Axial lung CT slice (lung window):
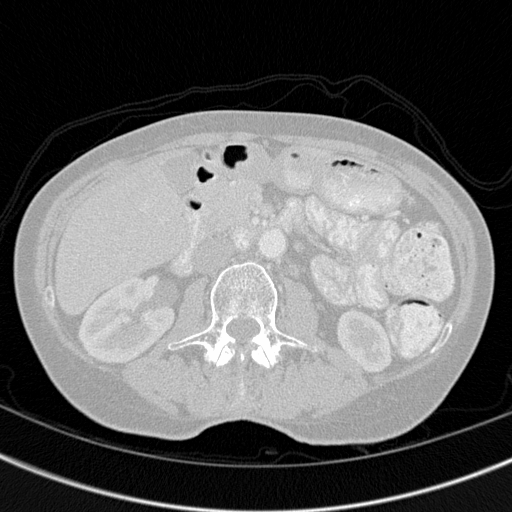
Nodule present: no